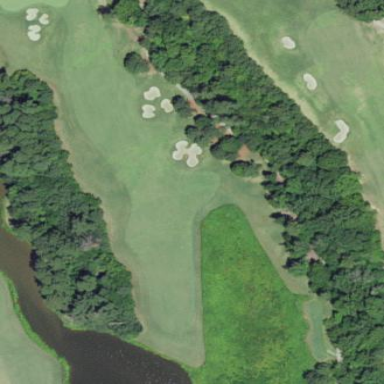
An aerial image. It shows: Grassy area designated as golf fairway.